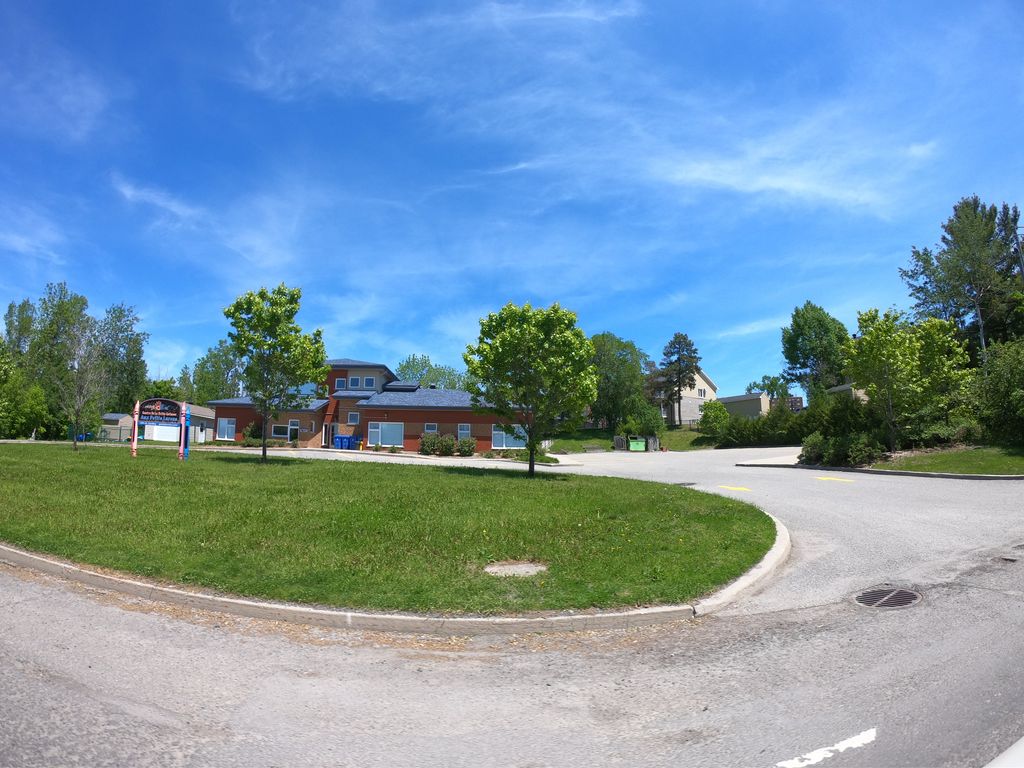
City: ottawa-gatineau